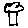
Label: tree